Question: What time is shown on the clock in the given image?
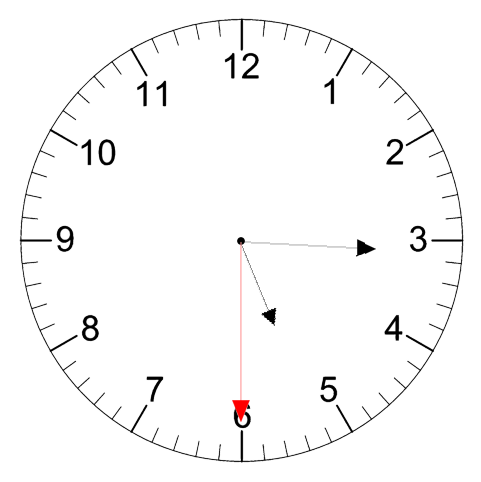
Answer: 05:15:30